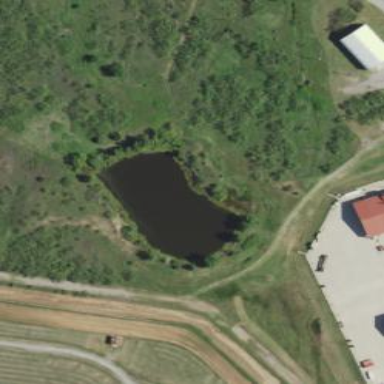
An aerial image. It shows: Pond with natural water.